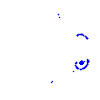
Particle: kaon